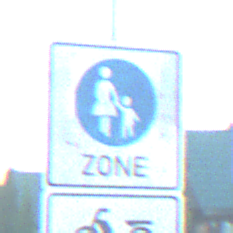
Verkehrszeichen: BeginnFussgaengerzone
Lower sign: EinspurigeFahrzeugeFrei2
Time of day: MorningAfternoon
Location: Outdoor (Nature)
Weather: Clear
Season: NotSpecified
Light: Natural